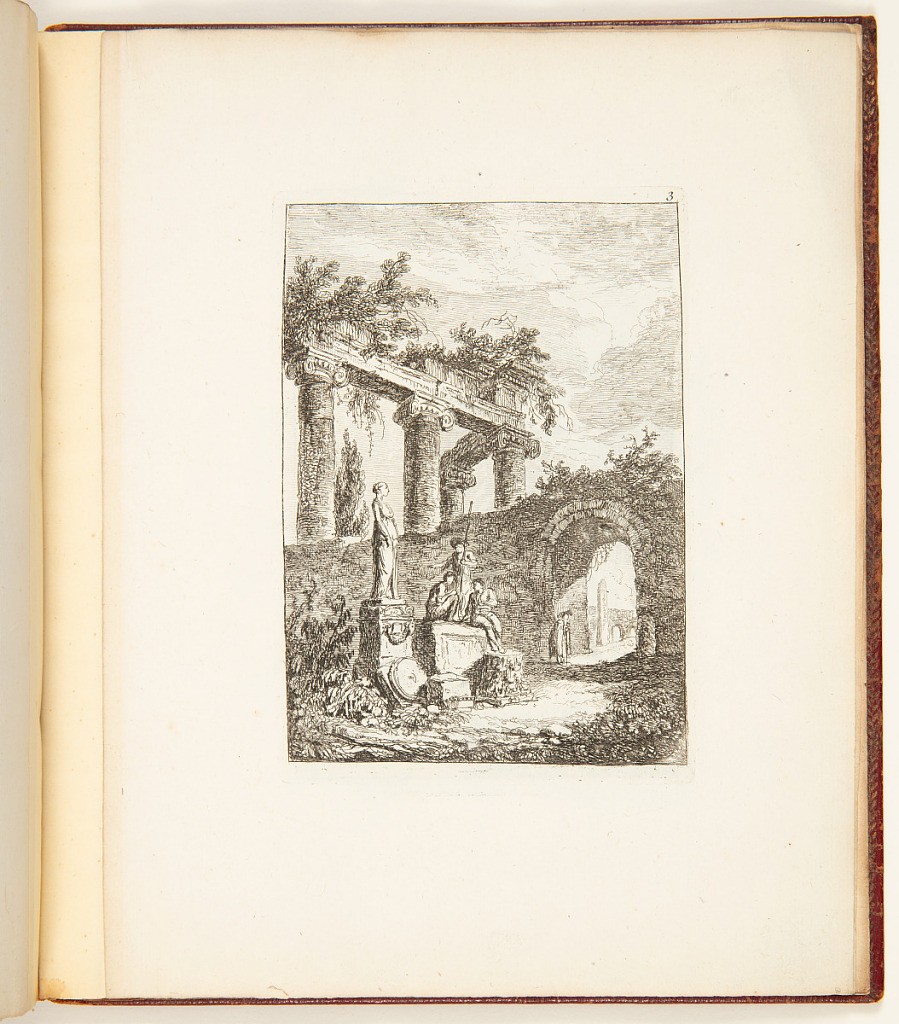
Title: The Statue Before the Ruins
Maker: Hubert Robert, French, 1733 – 1808
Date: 1810–29
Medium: Etching on paper
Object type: Print
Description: A landscape with three figures on a pedestal next to a statue of a female figure and architectural fragments. Another figure stands in an archway of a wall, with a classical structure in ruins in the background consisting of columns supporting an entablature with overgrown foliage and branches. The plate is numbered.